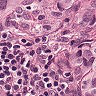
Metastatic tissue present: yes